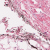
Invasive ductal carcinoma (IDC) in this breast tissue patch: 0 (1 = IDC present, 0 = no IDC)